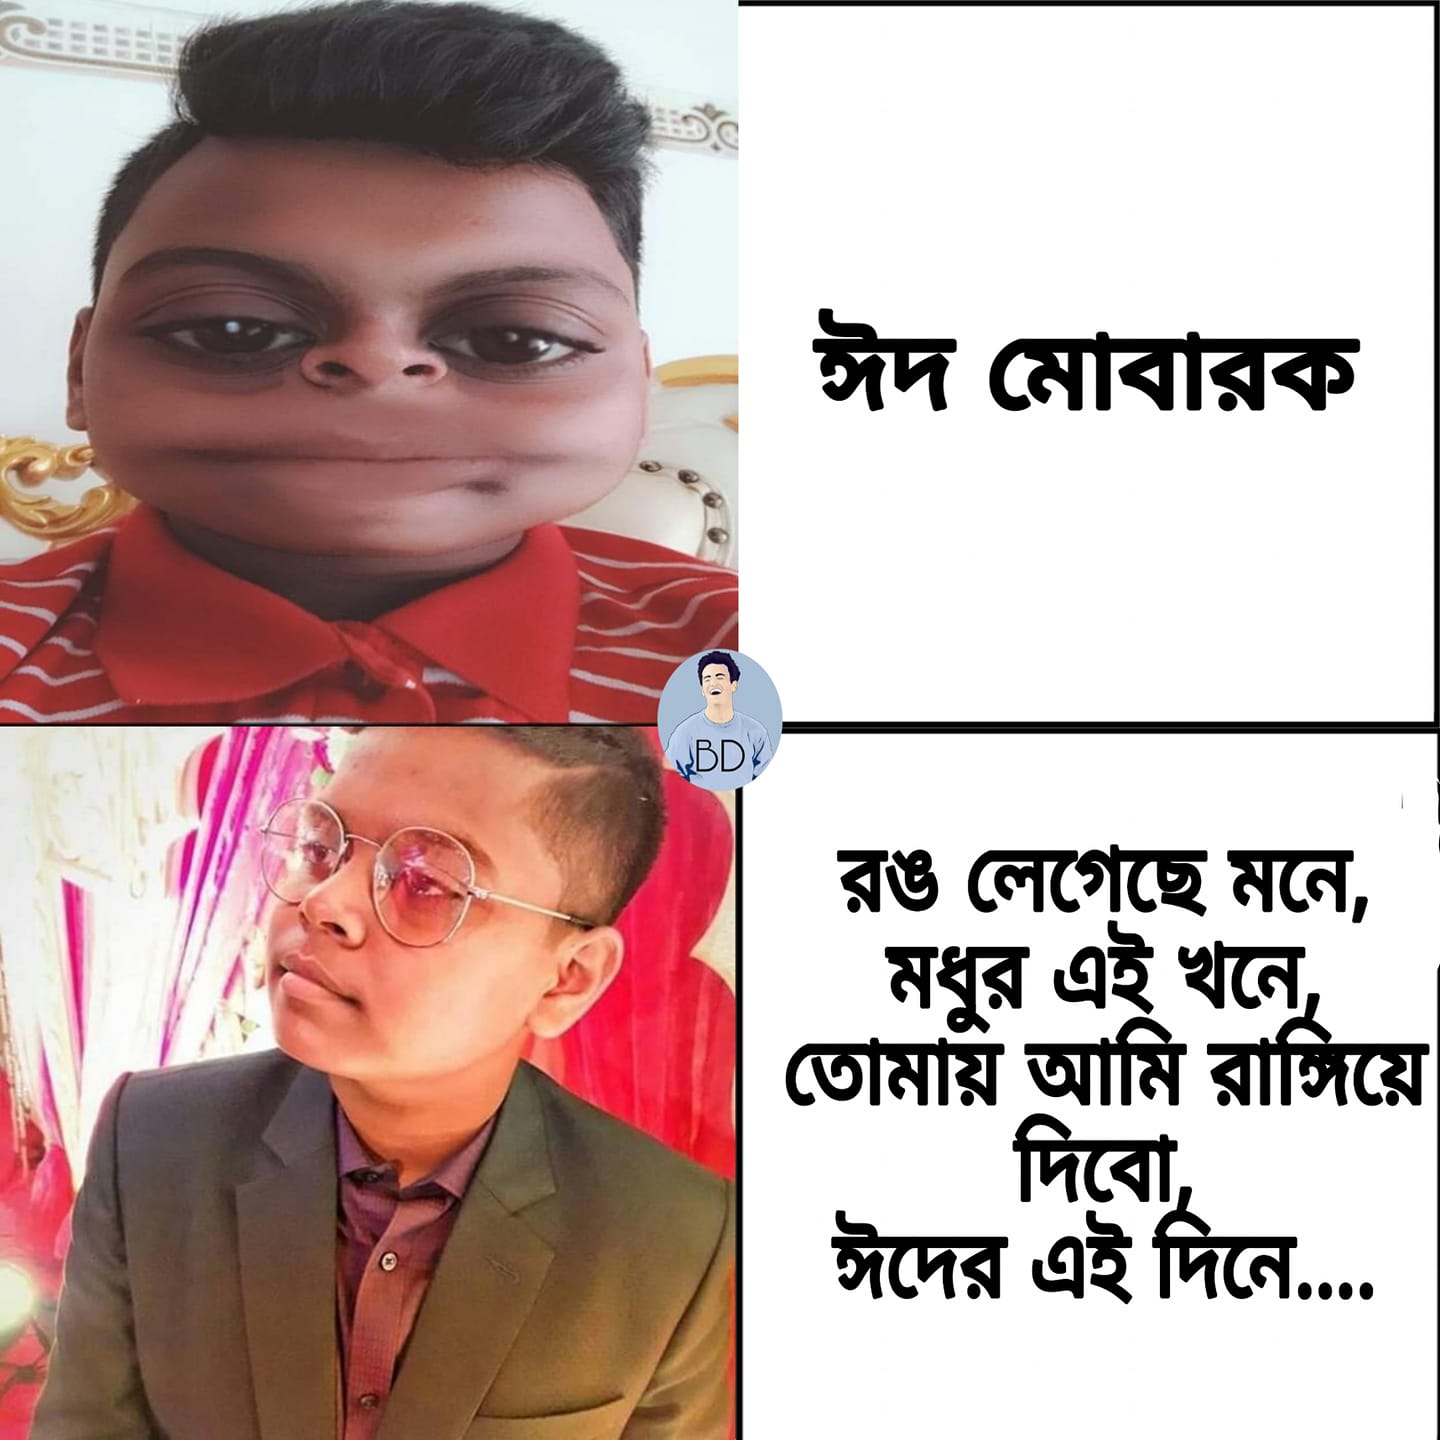
Caption: ঈদ মোবারক       রঙ লেগেছে মনে , মধুর এই খনে ,    তোমায় আমি রাঙ্গিয়ে দিবো , ঈদের এই দিনে ...
Label: non-hate